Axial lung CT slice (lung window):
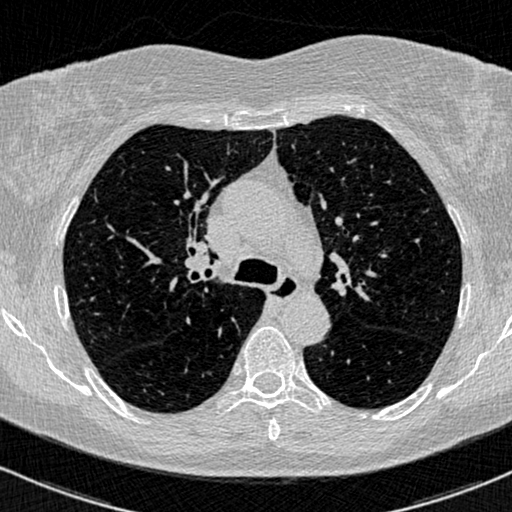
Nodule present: no